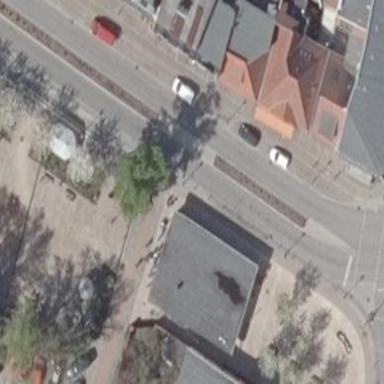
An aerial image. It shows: Retail building that houses cafe.